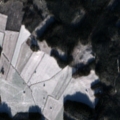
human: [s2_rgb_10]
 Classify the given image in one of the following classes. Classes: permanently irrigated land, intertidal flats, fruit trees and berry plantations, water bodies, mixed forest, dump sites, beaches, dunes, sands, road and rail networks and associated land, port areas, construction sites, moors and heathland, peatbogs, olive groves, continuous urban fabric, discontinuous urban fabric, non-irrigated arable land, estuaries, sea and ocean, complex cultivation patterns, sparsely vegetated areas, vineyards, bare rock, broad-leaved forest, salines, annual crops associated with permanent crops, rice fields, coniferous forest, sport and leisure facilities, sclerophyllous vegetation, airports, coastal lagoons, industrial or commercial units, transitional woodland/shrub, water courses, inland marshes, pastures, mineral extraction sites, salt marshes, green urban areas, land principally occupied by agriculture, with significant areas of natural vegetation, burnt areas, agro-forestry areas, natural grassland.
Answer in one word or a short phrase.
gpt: non-irrigated arable land, coniferous forest, mixed forest, transitional woodland/shrub